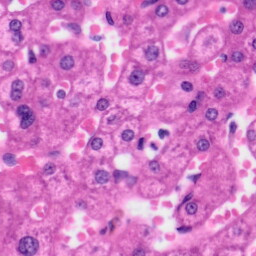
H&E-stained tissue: Liver